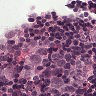
Metastatic tissue present: yes